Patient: sex M, age 32
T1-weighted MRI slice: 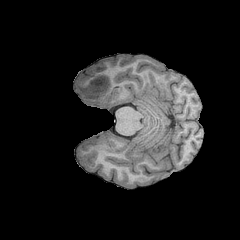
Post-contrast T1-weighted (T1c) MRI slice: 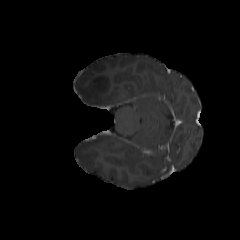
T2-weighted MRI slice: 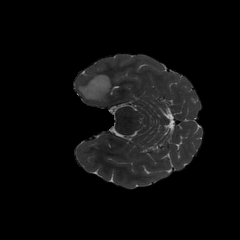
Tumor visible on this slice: yes
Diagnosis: Astrocytoma, IDH-mutant
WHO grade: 2